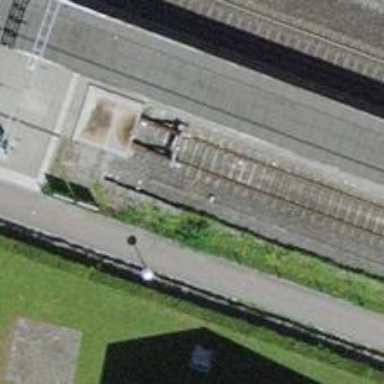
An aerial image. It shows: Railway buffer stop.